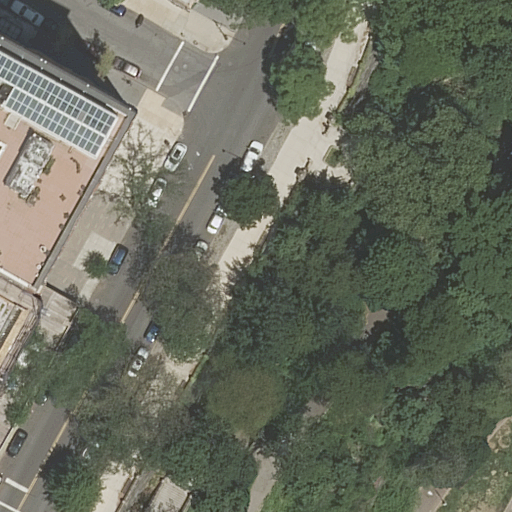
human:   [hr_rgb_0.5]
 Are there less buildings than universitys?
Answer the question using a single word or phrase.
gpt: no

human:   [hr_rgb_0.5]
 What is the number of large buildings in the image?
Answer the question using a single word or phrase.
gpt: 0

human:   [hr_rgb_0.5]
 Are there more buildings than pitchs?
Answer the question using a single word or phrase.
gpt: yes

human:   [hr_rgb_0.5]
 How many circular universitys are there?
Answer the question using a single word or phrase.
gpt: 0

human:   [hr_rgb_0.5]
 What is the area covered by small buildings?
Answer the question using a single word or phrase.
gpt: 128m2

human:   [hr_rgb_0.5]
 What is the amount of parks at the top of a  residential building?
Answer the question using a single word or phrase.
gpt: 0

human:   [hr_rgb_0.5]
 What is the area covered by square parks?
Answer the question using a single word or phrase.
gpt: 0m2

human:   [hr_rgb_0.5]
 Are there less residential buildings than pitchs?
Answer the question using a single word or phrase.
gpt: no

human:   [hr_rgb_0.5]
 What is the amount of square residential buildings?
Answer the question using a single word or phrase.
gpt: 0

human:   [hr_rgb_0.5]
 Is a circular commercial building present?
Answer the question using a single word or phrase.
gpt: no

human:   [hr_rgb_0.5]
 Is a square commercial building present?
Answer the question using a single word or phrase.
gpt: no

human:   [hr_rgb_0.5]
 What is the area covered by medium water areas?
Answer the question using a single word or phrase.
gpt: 0m2

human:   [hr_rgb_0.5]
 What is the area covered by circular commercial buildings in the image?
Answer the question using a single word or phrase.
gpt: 0m2

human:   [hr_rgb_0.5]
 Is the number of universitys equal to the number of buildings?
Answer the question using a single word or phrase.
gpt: no

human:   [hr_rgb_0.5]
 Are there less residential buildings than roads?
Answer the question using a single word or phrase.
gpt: yes

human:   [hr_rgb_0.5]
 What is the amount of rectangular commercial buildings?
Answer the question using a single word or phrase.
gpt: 0

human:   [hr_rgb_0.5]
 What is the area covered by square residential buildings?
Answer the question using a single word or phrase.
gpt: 0m2

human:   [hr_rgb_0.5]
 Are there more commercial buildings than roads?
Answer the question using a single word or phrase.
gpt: no

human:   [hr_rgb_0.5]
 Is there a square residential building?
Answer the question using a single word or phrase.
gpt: no

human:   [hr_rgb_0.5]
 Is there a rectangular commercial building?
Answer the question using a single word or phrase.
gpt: no

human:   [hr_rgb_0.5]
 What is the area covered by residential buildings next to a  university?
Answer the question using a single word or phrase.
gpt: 128m2

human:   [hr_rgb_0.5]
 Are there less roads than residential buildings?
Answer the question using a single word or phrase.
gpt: no

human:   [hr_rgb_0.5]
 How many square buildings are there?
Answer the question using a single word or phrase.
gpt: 0

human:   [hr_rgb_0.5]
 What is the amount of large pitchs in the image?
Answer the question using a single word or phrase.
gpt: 0

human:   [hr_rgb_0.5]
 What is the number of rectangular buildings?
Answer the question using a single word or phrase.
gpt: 3

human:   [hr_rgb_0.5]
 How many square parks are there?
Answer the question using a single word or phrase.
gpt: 0

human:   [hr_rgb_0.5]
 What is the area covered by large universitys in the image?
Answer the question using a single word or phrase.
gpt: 19648m2

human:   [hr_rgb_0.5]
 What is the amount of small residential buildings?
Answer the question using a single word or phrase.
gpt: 3

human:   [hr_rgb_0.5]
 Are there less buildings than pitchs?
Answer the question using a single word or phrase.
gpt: no

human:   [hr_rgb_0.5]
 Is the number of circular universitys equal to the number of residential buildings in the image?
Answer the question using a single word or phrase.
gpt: no

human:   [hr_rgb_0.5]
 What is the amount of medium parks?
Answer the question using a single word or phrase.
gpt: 0

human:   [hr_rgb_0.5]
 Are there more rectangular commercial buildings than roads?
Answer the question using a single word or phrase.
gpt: no

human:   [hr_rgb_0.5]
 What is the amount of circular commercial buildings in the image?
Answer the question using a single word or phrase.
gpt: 0

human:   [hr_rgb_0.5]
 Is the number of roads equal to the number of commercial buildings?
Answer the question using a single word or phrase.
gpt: no

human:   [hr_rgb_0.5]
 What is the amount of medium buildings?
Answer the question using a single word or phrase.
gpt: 0

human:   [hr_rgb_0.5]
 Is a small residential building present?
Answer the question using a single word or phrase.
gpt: yes